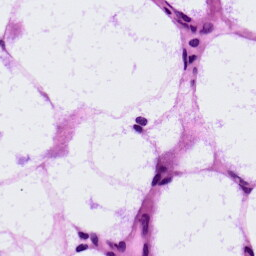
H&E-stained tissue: LymphNode